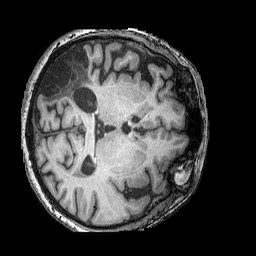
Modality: T1w
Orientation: axial
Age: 49
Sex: female
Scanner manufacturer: siemens
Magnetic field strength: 3 T
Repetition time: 2.25 s
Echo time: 0.00415 s